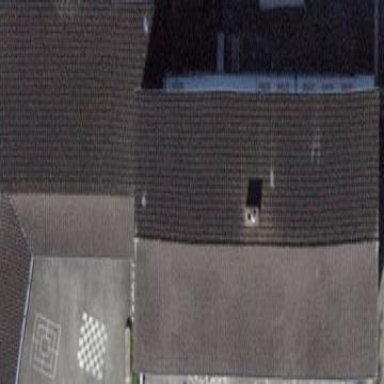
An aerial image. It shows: School building.